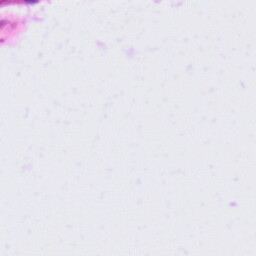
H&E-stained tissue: Tonsil